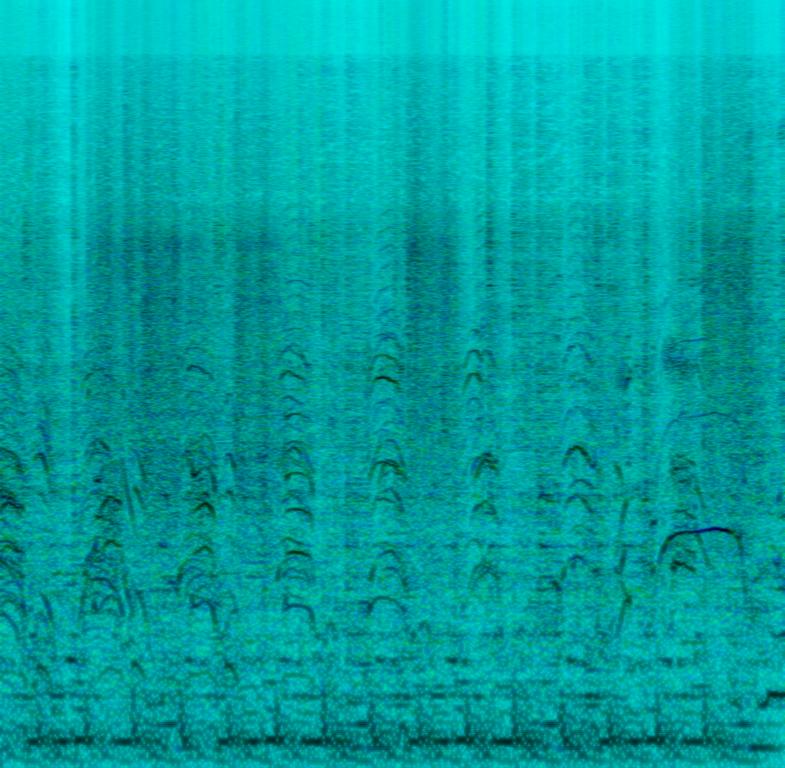
The low quality recording features a live performance with an electro song playing in the background and crowd cheering sounds. The song consists of a "4 on the floor" kick pattern, addictive synth bass melody, punchy snare and shimmering hi-hats. It sounds energetic and the recording is noisy as it was probably recorded with a phone.